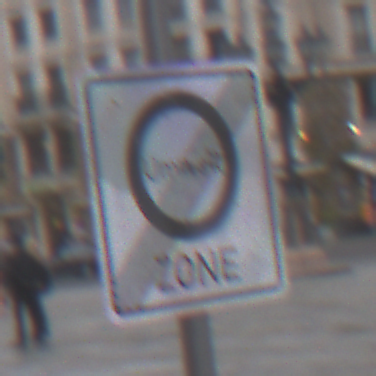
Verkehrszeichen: EndeUmweltzone
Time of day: Midday
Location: Outdoor (Urban)
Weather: Overcast
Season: NotSpecified
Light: Natural